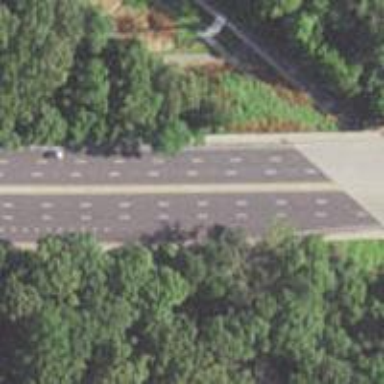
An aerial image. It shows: Trunk highway with expressway features.